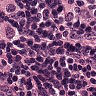
Metastatic tissue present: yes